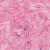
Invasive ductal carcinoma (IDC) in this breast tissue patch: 0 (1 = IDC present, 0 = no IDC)